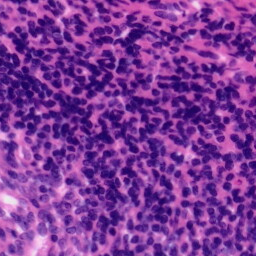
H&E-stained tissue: Tonsil